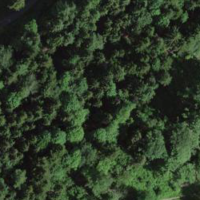
EUNIS habitat code: 41
Species observed at this site:
Lathyrus vernus